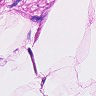
Metastatic tissue present: no